Question: when i start to build my simple application on android studio 3.5.0 , I find this error , what can i do to solve it
> Executing tasks: [clean, :app:assembleDebug] in project

'''
org.gradle.execution.MultipleBuildFailures: Build completed with 1 failures.
at org.gradle.initialization.DefaultGradleLauncher$ExecuteTasks.run(DefaultGradleLauncher.java:386)
at org.gradle.internal.operations.DefaultBuildOperationExecutor$RunnableBuildOperationWorker.execute(DefaultBuildOperationExecutor.java:402)
at org.gradle.internal.operations.DefaultBuildOperationExecutor$RunnableBuildOperationWorker.execute(DefaultBuildOperationExecutor.java:394)
at org.gradle.internal.operations.DefaultBuildOperationExecutor$1.execute(DefaultBuildOperationExecutor.java:165)
at org.gradle.internal.operations.DefaultBuildOperationExecutor.execute(DefaultBuildOperationExecutor.java:250)
at org.gradle.internal.operations.DefaultBuildOperationExecutor.execute(DefaultBuildOperationExecutor.java:158)
at org.gradle.internal.operations.DefaultBuildOperationExecutor.run(DefaultBuildOperationExecutor.java:92)
at org.gradle.internal.operations.DelegatingBuildOperationExecutor.run(DelegatingBuildOperationExecutor.java:31)
at org.gradle.initialization.DefaultGradleLauncher.runTasks(DefaultGradleLauncher.java:247)
at org.gradle.initialization.DefaultGradleLauncher.doBuildStages(DefaultGradleLauncher.java:159)
at org.gradle.initialization.DefaultGradleLauncher.executeTasks(DefaultGradleLauncher.java:134)
at org.gradle.internal.invocation.GradleBuildController$1.execute(GradleBuildController.java:58)
at org.gradle.internal.invocation.GradleBuildController$1.execute(GradleBuildController.java:55)
at org.gradle.internal.invocation.GradleBuildController$3.create(GradleBuildController.java:82)
at org.gradle.internal.invocation.GradleBuildController$3.create(GradleBuildController.java:75)
at org.gradle.internal.work.DefaultWorkerLeaseService.withLocks(DefaultWorkerLeaseService.java:183)
at org.gradle.internal.work.StopShieldingWorkerLeaseService.withLocks(StopShieldingWorkerLeaseService.java:40)
at org.gradle.internal.invocation.GradleBuildController.doBuild(GradleBuildController.java:75)
at org.gradle.internal.invocation.GradleBuildController.run(GradleBuildController.java:55)
at org.gradle.tooling.internal.provider.runner.ClientProvidedBuildActionRunner.run(ClientProvidedBuildActionRunner.java:55)
at org.gradle.launcher.exec.ChainingBuildActionRunner.run(ChainingBuildActionRunner.java:35)
at org.gradle.launcher.exec.ChainingBuildActionRunner.run(ChainingBuildActionRunner.java:35)
at org.gradle.launcher.exec.BuildOutcomeReportingBuildActionRunner.run(BuildOutcomeReportingBuildActionRunner.java:58)
at org.gradle.tooling.internal.provider.ValidatingBuildActionRunner.run(ValidatingBuildActionRunner.java:32)
at org.gradle.launcher.exec.BuildCompletionNotifyingBuildActionRunner.run(BuildCompletionNotifyingBuildActionRunner.java:39)
at org.gradle.launcher.exec.RunAsBuildOperationBuildActionRunner$3.call(RunAsBuildOperationBuildActionRunner.java:51)
at org.gradle.launcher.exec.RunAsBuildOperationBuildActionRunner$3.call(RunAsBuildOperationBuildActionRunner.java:45)
at org.gradle.internal.operations.DefaultBuildOperationExecutor$CallableBuildOperationWorker.execute(DefaultBuildOperationExecutor.java:416)
at org.gradle.internal.operations.DefaultBuildOperationExecutor$CallableBuildOperationWorker.execute(DefaultBuildOperationExecutor.java:406)
at org.gradle.internal.operations.DefaultBuildOperationExecutor$1.execute(DefaultBuildOperationExecutor.java:165)
at org.gradle.internal.operations.DefaultBuildOperationExecutor.execute(DefaultBuildOperationExecutor.java:250)
at org.gradle.internal.operations.DefaultBuildOperationExecutor.execute(DefaultBuildOperationExecutor.java:158)
at org.gradle.internal.operations.DefaultBuildOperationExecutor.call(DefaultBuildOperationExecutor.java:102)
at org.gradle.internal.operations.DelegatingBuildOperationExecutor.call(DelegatingBuildOperationExecutor.java:36)
at org.gradle.launcher.exec.RunAsBuildOperationBuildActionRunner.run(RunAsBuildOperationBuildActionRunner.java:45)
at org.gradle.launcher.exec.InProcessBuildActionExecuter$1.transform(InProcessBuildActionExecuter.java:49)
at org.gradle.launcher.exec.InProcessBuildActionExecuter$1.transform(InProcessBuildActionExecuter.java:46)
at org.gradle.composite.internal.DefaultRootBuildState.run(DefaultRootBuildState.java:78)
at org.gradle.launcher.exec.InProcessBuildActionExecuter.execute(InProcessBuildActionExecuter.java:46)
at org.gradle.launcher.exec.InProcessBuildActionExecuter.execute(InProcessBuildActionExecuter.java:31)
at org.gradle.launcher.exec.BuildTreeScopeBuildActionExecuter.execute(BuildTreeScopeBuildActionExecuter.java:42)
at org.gradle.launcher.exec.BuildTreeScopeBuildActionExecuter.execute(BuildTreeScopeBuildActionExecuter.java:28)
at org.gradle.tooling.internal.provider.ContinuousBuildActionExecuter.execute(ContinuousBuildActionExecuter.java:78)
at org.gradle.tooling.internal.provider.ContinuousBuildActionExecuter.execute(ContinuousBuildActionExecuter.java:52)
at org.gradle.tooling.internal.provider.SubscribableBuildActionExecuter.execute(SubscribableBuildActionExecuter.java:59)
at org.gradle.tooling.internal.provider.SubscribableBuildActionExecuter.execute(SubscribableBuildActionExecuter.java:36)
at org.gradle.tooling.internal.provider.SessionScopeBuildActionExecuter.execute(SessionScopeBuildActionExecuter.java:68)
at org.gradle.tooling.internal.provider.SessionScopeBuildActionExecuter.execute(SessionScopeBuildActionExecuter.java:38)
at org.gradle.tooling.internal.provider.GradleThreadBuildActionExecuter.execute(GradleThreadBuildActionExecuter.java:37)
at org.gradle.tooling.internal.provider.GradleThreadBuildActionExecuter.execute(GradleThreadBuildActionExecuter.java:26)
at org.gradle.tooling.internal.provider.ParallelismConfigurationBuildActionExecuter.execute(ParallelismConfigurationBuildActionExecuter.java:43)
at org.gradle.tooling.internal.provider.ParallelismConfigurationBuildActionExecuter.execute(ParallelismConfigurationBuildActionExecuter.java:29)
at org.gradle.tooling.internal.provider.StartParamsValidatingActionExecuter.execute(StartParamsValidatingActionExecuter.java:60)
at org.gradle.tooling.internal.provider.StartParamsValidatingActionExecuter.execute(StartParamsValidatingActionExecuter.java:32)
at org.gradle.tooling.internal.provider.SessionFailureReportingActionExecuter.execute(SessionFailureReportingActionExecuter.java:55)
at org.gradle.tooling.internal.provider.SessionFailureReportingActionExecuter.execute(SessionFailureReportingActionExecuter.java:41)
at org.gradle.tooling.internal.provider.SetupLoggingActionExecuter.execute(SetupLoggingActionExecuter.java:48)
at org.gradle.tooling.internal.provider.SetupLoggingActionExecuter.execute(SetupLoggingActionExecuter.java:32)
at org.gradle.launcher.daemon.server.exec.ExecuteBuild.doBuild(ExecuteBuild.java:67)
at org.gradle.launcher.daemon.server.exec.BuildCommandOnly.execute(BuildCommandOnly.java:36)
at org.gradle.launcher.daemon.server.api.DaemonCommandExecution.proceed(DaemonCommandExecution.java:104)
at org.gradle.launcher.daemon.server.exec.WatchForDisconnection.execute(WatchForDisconnection.java:37)
at org.gradle.launcher.daemon.server.api.DaemonCommandExecution.proceed(DaemonCommandExecution.java:104)
at org.gradle.launcher.daemon.server.exec.ResetDeprecationLogger.execute(ResetDeprecationLogger.java:26)
at org.gradle.launcher.daemon.server.api.DaemonCommandExecution.proceed(DaemonCommandExecution.java:104)
at org.gradle.launcher.daemon.server.exec.RequestStopIfSingleUsedDaemon.execute(RequestStopIfSingleUsedDaemon.java:34)
at org.gradle.launcher.daemon.server.api.DaemonCommandExecution.proceed(DaemonCommandExecution.java:104)
at org.gradle.launcher.daemon.server.exec.ForwardClientInput$2.call(ForwardClientInput.java:74)
at org.gradle.launcher.daemon.server.exec.ForwardClientInput$2.call(ForwardClientInput.java:72)
at org.gradle.util.Swapper.swap(Swapper.java:38)
at org.gradle.launcher.daemon.server.exec.ForwardClientInput.execute(ForwardClientInput.java:72)
at org.gradle.launcher.daemon.server.api.DaemonCommandExecution.proceed(DaemonCommandExecution.java:104)
at org.gradle.launcher.daemon.server.exec.LogAndCheckHealth.execute(LogAndCheckHealth.java:55)
at org.gradle.launcher.daemon.server.api.DaemonCommandExecution.proceed(DaemonCommandExecution.java:104)
at org.gradle.launcher.daemon.server.exec.LogToClient.doBuild(LogToClient.java:62)
at org.gradle.launcher.daemon.server.exec.BuildCommandOnly.execute(BuildCommandOnly.java:36)
at org.gradle.launcher.daemon.server.api.DaemonCommandExecution.proceed(DaemonCommandExecution.java:104)
at org.gradle.launcher.daemon.server.exec.EstablishBuildEnvironment.doBuild(EstablishBuildEnvironment.java:81)
at org.gradle.launcher.daemon.server.exec.BuildCommandOnly.execute(BuildCommandOnly.java:36)
at org.gradle.launcher.daemon.server.api.DaemonCommandExecution.proceed(DaemonCommandExecution.java:104)
at org.gradle.launcher.daemon.server.exec.StartBuildOrRespondWithBusy$1.run(StartBuildOrRespondWithBusy.java:50)
at org.gradle.launcher.daemon.server.DaemonStateCoordinator$1.run(DaemonStateCoordinator.java:295)
at org.gradle.internal.concurrent.ExecutorPolicy$CatchAndRecordFailures.onExecute(ExecutorPolicy.java:63)
at org.gradle.internal.concurrent.ManagedExecutorImpl$1.run(ManagedExecutorImpl.java:46)
at java.util.concurrent.ThreadPoolExecutor.runWorker(ThreadPoolExecutor.java:1149)
at java.util.concurrent.ThreadPoolExecutor$Worker.run(ThreadPoolExecutor.java:624)
at org.gradle.internal.concurrent.ThreadFactoryImpl$ManagedThreadRunnable.run(ThreadFactoryImpl.java:55)
at java.lang.Thread.run(Thread.java:748)
Caused by: org.gradle.api.tasks.TaskExecutionException: Execution failed for task ':app:mergeDebugResources'.
at org.gradle.api.internal.tasks.execution.ExecuteActionsTaskExecuter$3.accept(ExecuteActionsTaskExecuter.java:151)
at org.gradle.api.internal.tasks.execution.ExecuteActionsTaskExecuter$3.accept(ExecuteActionsTaskExecuter.java:148)
at org.gradle.internal.Try$Failure.ifSuccessfulOrElse(Try.java:191)
at org.gradle.api.internal.tasks.execution.ExecuteActionsTaskExecuter.execute(ExecuteActionsTaskExecuter.java:141)
at org.gradle.api.internal.tasks.execution.ResolveBeforeExecutionStateTaskExecuter.execute(ResolveBeforeExecutionStateTaskExecuter.java:75)
at org.gradle.api.internal.tasks.execution.ValidatingTaskExecuter.execute(ValidatingTaskExecuter.java:62)
at org.gradle.api.internal.tasks.execution.SkipEmptySourceFilesTaskExecuter.execute(SkipEmptySourceFilesTaskExecuter.java:108)
at org.gradle.api.internal.tasks.execution.ResolveBeforeExecutionOutputsTaskExecuter.execute(ResolveBeforeExecutionOutputsTaskExecuter.java:67)
at org.gradle.api.internal.tasks.execution.ResolveAfterPreviousExecutionStateTaskExecuter.execute(ResolveAfterPreviousExecutionStateTaskExecuter.java:46)
at org.gradle.api.internal.tasks.execution.CleanupStaleOutputsExecuter.execute(CleanupStaleOutputsExecuter.java:94)
at org.gradle.api.internal.tasks.execution.FinalizePropertiesTaskExecuter.execute(FinalizePropertiesTaskExecuter.java:46)
at org.gradle.api.internal.tasks.execution.ResolveTaskExecutionModeExecuter.execute(ResolveTaskExecutionModeExecuter.java:95)
at org.gradle.api.internal.tasks.execution.SkipTaskWithNoActionsExecuter.execute(SkipTaskWithNoActionsExecuter.java:57)
at org.gradle.api.internal.tasks.execution.SkipOnlyIfTaskExecuter.execute(SkipOnlyIfTaskExecuter.java:56)
at org.gradle.api.internal.tasks.execution.CatchExceptionTaskExecuter.execute(CatchExceptionTaskExecuter.java:36)
at org.gradle.api.internal.tasks.execution.EventFiringTaskExecuter$1.executeTask(EventFiringTaskExecuter.java:73)
at org.gradle.api.internal.tasks.execution.EventFiringTaskExecuter$1.call(EventFiringTaskExecuter.java:52)
at org.gradle.api.internal.tasks.execution.EventFiringTaskExecuter$1.call(EventFiringTaskExecuter.java:49)
at org.gradle.internal.operations.DefaultBuildOperationExecutor$CallableBuildOperationWorker.execute(DefaultBuildOperationExecutor.java:416)
at org.gradle.internal.operations.DefaultBuildOperationExecutor$CallableBuildOperationWorker.execute(DefaultBuildOperationExecutor.java:406)
at org.gradle.internal.operations.DefaultBuildOperationExecutor$1.execute(DefaultBuildOperationExecutor.java:165)
at org.gradle.internal.operations.DefaultBuildOperationExecutor.execute(DefaultBuildOperationExecutor.java:250)
at org.gradle.internal.operations.DefaultBuildOperationExecutor.execute(DefaultBuildOperationExecutor.java:158)
at org.gradle.internal.operations.DefaultBuildOperationExecutor.call(DefaultBuildOperationExecutor.java:102)
at org.gradle.internal.operations.DelegatingBuildOperationExecutor.call(DelegatingBuildOperationExecutor.java:36)
at org.gradle.api.internal.tasks.execution.EventFiringTaskExecuter.execute(EventFiringTaskExecuter.java:49)
at org.gradle.execution.plan.LocalTaskNodeExecutor.execute(LocalTaskNodeExecutor.java:43)
at org.gradle.execution.taskgraph.DefaultTaskExecutionGraph$InvokeNodeExecutorsAction.execute(DefaultTaskExecutionGraph.java:355)
at org.gradle.execution.taskgraph.DefaultTaskExecutionGraph$InvokeNodeExecutorsAction.execute(DefaultTaskExecutionGraph.java:343)
at org.gradle.execution.taskgraph.DefaultTaskExecutionGraph$BuildOperationAwareExecutionAction.execute(DefaultTaskExecutionGraph.java:336)
at org.gradle.execution.taskgraph.DefaultTaskExecutionGraph$BuildOperationAwareExecutionAction.execute(DefaultTaskExecutionGraph.java:322)
at org.gradle.execution.plan.DefaultPlanExecutor$ExecutorWorker$1.execute(DefaultPlanExecutor.java:134)
at org.gradle.execution.plan.DefaultPlanExecutor$ExecutorWorker$1.execute(DefaultPlanExecutor.java:129)
at org.gradle.execution.plan.DefaultPlanExecutor$ExecutorWorker.execute(DefaultPlanExecutor.java:202)
at org.gradle.execution.plan.DefaultPlanExecutor$ExecutorWorker.executeNextNode(DefaultPlanExecutor.java:193)
at org.gradle.execution.plan.DefaultPlanExecutor$ExecutorWorker.run(DefaultPlanExecutor.java:129)
... 6 more
Caused by: org.gradle.api.internal.tasks.execution.ExecuteActionsTaskExecuter$MultipleTaskActionFailures: Multiple task action failures occurred:
at org.gradle.api.internal.tasks.execution.ExecuteActionsTaskExecuter$5.run(ExecuteActionsTaskExecuter.java:427)
at org.gradle.internal.operations.DefaultBuildOperationExecutor$RunnableBuildOperationWorker.execute(DefaultBuildOperationExecutor.java:402)
at org.gradle.internal.operations.DefaultBuildOperationExecutor$RunnableBuildOperationWorker.execute(DefaultBuildOperationExecutor.java:394)
at org.gradle.internal.operations.DefaultBuildOperationExecutor$1.execute(DefaultBuildOperationExecutor.java:165)
at org.gradle.internal.operations.DefaultBuildOperationExecutor.execute(DefaultBuildOperationExecutor.java:250)
at org.gradle.internal.operations.DefaultBuildOperationExecutor.execute(DefaultBuildOperationExecutor.java:158)
at org.gradle.internal.operations.DefaultBuildOperationExecutor.run(DefaultBuildOperationExecutor.java:92)
at org.gradle.internal.operations.DelegatingBuildOperationExecutor.run(DelegatingBuildOperationExecutor.java:31)
at org.gradle.api.internal.tasks.execution.ExecuteActionsTaskExecuter.executeAction(ExecuteActionsTaskExecuter.java:393)
at org.gradle.api.internal.tasks.execution.ExecuteActionsTaskExecuter.executeActions(ExecuteActionsTaskExecuter.java:376)
at org.gradle.api.internal.tasks.execution.ExecuteActionsTaskExecuter.access$200(ExecuteActionsTaskExecuter.java:80)
at org.gradle.api.internal.tasks.execution.ExecuteActionsTaskExecuter$TaskExecution.execute(ExecuteActionsTaskExecuter.java:213)
at org.gradle.internal.execution.steps.ExecuteStep.lambda$execute$0(ExecuteStep.java:32)
at java.util.Optional.map(Optional.java:215)
at org.gradle.internal.execution.steps.ExecuteStep.execute(ExecuteStep.java:32)
at org.gradle.internal.execution.steps.ExecuteStep.execute(ExecuteStep.java:26)
at org.gradle.internal.execution.steps.CleanupOutputsStep.execute(CleanupOutputsStep.java:58)
at org.gradle.internal.execution.steps.CleanupOutputsStep.execute(CleanupOutputsStep.java:35)
at org.gradle.internal.execution.steps.ResolveInputChangesStep.execute(ResolveInputChangesStep.java:48)
at org.gradle.internal.execution.steps.ResolveInputChangesStep.execute(ResolveInputChangesStep.java:33)
at org.gradle.internal.execution.steps.CancelExecutionStep.execute(CancelExecutionStep.java:39)
at org.gradle.internal.execution.steps.TimeoutStep.executeWithoutTimeout(TimeoutStep.java:73)
at org.gradle.internal.execution.steps.TimeoutStep.execute(TimeoutStep.java:54)
at org.gradle.internal.execution.steps.CatchExceptionStep.execute(CatchExceptionStep.java:35)
at org.gradle.internal.execution.steps.CreateOutputsStep.execute(CreateOutputsStep.java:51)
at org.gradle.internal.execution.steps.SnapshotOutputsStep.execute(SnapshotOutputsStep.java:45)
at org.gradle.internal.execution.steps.SnapshotOutputsStep.execute(SnapshotOutputsStep.java:31)
at org.gradle.internal.execution.steps.CacheStep.executeWithoutCache(CacheStep.java:201)
at org.gradle.internal.execution.steps.CacheStep.execute(CacheStep.java:70)
at org.gradle.internal.execution.steps.CacheStep.execute(CacheStep.java:45)
at org.gradle.internal.execution.steps.BroadcastChangingOutputsStep.execute(BroadcastChangingOutputsStep.java:49)
at org.gradle.internal.execution.steps.StoreSnapshotsStep.execute(StoreSnapshotsStep.java:43)
at org.gradle.internal.execution.steps.StoreSnapshotsStep.execute(StoreSnapshotsStep.java:32)
at org.gradle.internal.execution.steps.RecordOutputsStep.execute(RecordOutputsStep.java:38)
at org.gradle.internal.execution.steps.RecordOutputsStep.execute(RecordOutputsStep.java:24)
at org.gradle.internal.execution.steps.SkipUpToDateStep.executeBecause(SkipUpToDateStep.java:96)
at org.gradle.internal.execution.steps.SkipUpToDateStep.lambda$execute$0(SkipUpToDateStep.java:89)
at java.util.Optional.map(Optional.java:215)
at org.gradle.internal.execution.steps.SkipUpToDateStep.execute(SkipUpToDateStep.java:54)
at org.gradle.internal.execution.steps.SkipUpToDateStep.execute(SkipUpToDateStep.java:38)
at org.gradle.internal.execution.steps.ResolveChangesStep.execute(ResolveChangesStep.java:77)
at org.gradle.internal.execution.steps.ResolveChangesStep.execute(ResolveChangesStep.java:37)
at org.gradle.internal.execution.steps.legacy.MarkSnapshottingInputsFinishedStep.execute(MarkSnapshottingInputsFinishedStep.java:36)
at org.gradle.internal.execution.steps.legacy.MarkSnapshottingInputsFinishedStep.execute(MarkSnapshottingInputsFinishedStep.java:26)
at org.gradle.internal.execution.steps.ResolveCachingStateStep.execute(ResolveCachingStateStep.java:90)
at org.gradle.internal.execution.steps.ResolveCachingStateStep.execute(ResolveCachingStateStep.java:48)
at org.gradle.internal.execution.impl.DefaultWorkExecutor.execute(DefaultWorkExecutor.java:33)
at org.gradle.api.internal.tasks.execution.ExecuteActionsTaskExecuter.execute(ExecuteActionsTaskExecuter.java:120)
... 38 more
Caused by: org.gradle.workers.internal.DefaultWorkerExecutor$WorkExecutionException: A failure occurred while executing com.android.build.gradle.internal.tasks.Workers$ActionFacade
at org.gradle.workers.internal.DefaultWorkerExecutor$WorkerExecution.waitForCompletion(DefaultWorkerExecutor.java:285)
at org.gradle.internal.work.DefaultAsyncWorkTracker.waitForItemsAndGatherFailures(DefaultAsyncWorkTracker.java:115)
at org.gradle.internal.work.DefaultAsyncWorkTracker.access$000(DefaultAsyncWorkTracker.java:34)
at org.gradle.internal.work.DefaultAsyncWorkTracker$2.run(DefaultAsyncWorkTracker.java:83)
at org.gradle.internal.Factories$1.create(Factories.java:25)
at org.gradle.internal.work.DefaultWorkerLeaseService.withoutLocks(DefaultWorkerLeaseService.java:254)
at org.gradle.internal.work.DefaultWorkerLeaseService.withoutProjectLock(DefaultWorkerLeaseService.java:165)
at org.gradle.internal.work.DefaultWorkerLeaseService.withoutProjectLock(DefaultWorkerLeaseService.java:159)
at org.gradle.internal.work.StopShieldingWorkerLeaseService.withoutProjectLock(StopShieldingWorkerLeaseService.java:90)
at org.gradle.internal.work.DefaultAsyncWorkTracker.waitForCompletion(DefaultAsyncWorkTracker.java:79)
at org.gradle.api.internal.tasks.execution.ExecuteActionsTaskExecuter$5.run(ExecuteActionsTaskExecuter.java:412)
... 85 more
Caused by: com.android.builder.internal.aapt.v2.Aapt2InternalException: AAPT2 aapt2-3.5.<PHONE>-windows Daemon #0: Daemon startup failed
This should not happen under normal circumstances, please file an issue if it does.
at com.android.builder.internal.aapt.v2.Aapt2Daemon.handleError(Aapt2Daemon.kt:162)
at com.android.builder.internal.aapt.v2.Aapt2Daemon.handleError$default(Aapt2Daemon.kt:160)
at com.android.builder.internal.aapt.v2.Aapt2Daemon.checkStarted(Aapt2Daemon.kt:69)
at com.android.builder.internal.aapt.v2.Aapt2Daemon.compile(Aapt2Daemon.kt:91)
at com.android.builder.internal.aapt.v2.Aapt2DaemonManager$LeasedAaptDaemon.compile(Aapt2DaemonManager.kt:169)
at com.android.build.gradle.internal.res.Aapt2CompileRunnable$run$1.invoke(Aapt2CompileRunnable.kt:38)
at com.android.build.gradle.internal.res.Aapt2CompileRunnable$run$1.invoke(Aapt2CompileRunnable.kt:29)
at com.android.build.gradle.internal.res.namespaced.Aapt2DaemonManagerService.useAaptDaemon(Aapt2DaemonManagerService.kt:66)
at com.android.build.gradle.internal.res.namespaced.Aapt2DaemonManagerService.useAaptDaemon$default(Aapt2DaemonManagerService.kt:64)
at com.android.build.gradle.internal.res.Aapt2CompileRunnable.run(Aapt2CompileRunnable.kt:35)
at com.android.build.gradle.internal.tasks.Workers$ActionFacade.run(Workers.kt:335)
at org.gradle.workers.internal.DefaultWorkerServer.execute(DefaultWorkerServer.java:39)
at org.gradle.workers.internal.NoIsolationWorkerFactory$1$1.execute(NoIsolationWorkerFactory.java:61)
at org.gradle.workers.internal.AbstractWorker$1.call(AbstractWorker.java:44)
at org.gradle.workers.internal.AbstractWorker$1.call(AbstractWorker.java:41)
at org.gradle.internal.operations.DefaultBuildOperationExecutor$CallableBuildOperationWorker.execute(DefaultBuildOperationExecutor.java:416)
at org.gradle.internal.operations.DefaultBuildOperationExecutor$CallableBuildOperationWorker.execute(DefaultBuildOperationExecutor.java:406)
at org.gradle.internal.operations.DefaultBuildOperationExecutor$1.execute(DefaultBuildOperationExecutor.java:165)
at org.gradle.internal.operations.DefaultBuildOperationExecutor.execute(DefaultBuildOperationExecutor.java:250)
at org.gradle.internal.operations.DefaultBuildOperationExecutor.execute(DefaultBuildOperationExecutor.java:158)
at org.gradle.internal.operations.DefaultBuildOperationExecutor.call(DefaultBuildOperationExecutor.java:102)
at org.gradle.internal.operations.DelegatingBuildOperationExecutor.call(DelegatingBuildOperationExecutor.java:36)
at org.gradle.workers.internal.AbstractWorker.executeWrappedInBuildOperation(AbstractWorker.java:41)
at org.gradle.workers.internal.NoIsolationWorkerFactory$1.execute(NoIsolationWorkerFactory.java:55)
at org.gradle.workers.internal.DefaultWorkerExecutor$1.call(DefaultWorkerExecutor.java:105)
at org.gradle.workers.internal.DefaultWorkerExecutor$1.call(DefaultWorkerExecutor.java:99)
at java.util.concurrent.FutureTask.run(FutureTask.java:266)
at org.gradle.internal.work.DefaultConditionalExecutionQueue$ExecutionRunner.runExecution(DefaultConditionalExecutionQueue.java:215)
at org.gradle.internal.work.DefaultConditionalExecutionQueue$ExecutionRunner.runBatch(DefaultConditionalExecutionQueue.java:164)
at org.gradle.internal.work.DefaultConditionalExecutionQueue$ExecutionRunner.run(DefaultConditionalExecutionQueue.java:131)
at java.util.concurrent.Executors$RunnableAdapter.call(Executors.java:511)
at java.util.concurrent.FutureTask.run(FutureTask.java:266)
... 6 more
Caused by: com.android.builder.internal.aapt.v2.Aapt2InternalException: Failed to start AAPT2 process.
at com.android.builder.internal.aapt.v2.Aapt2DaemonImpl.stopQuietly(Aapt2DaemonImpl.kt:127)
at com.android.builder.internal.aapt.v2.Aapt2DaemonImpl.startProcess(Aapt2DaemonImpl.kt:114)
at com.android.builder.internal.aapt.v2.Aapt2Daemon.checkStarted(Aapt2Daemon.kt:65)
... 35 more
Caused by: java.io.IOException: Process unexpectedly exit.
at com.android.builder.internal.aapt.v2.Aapt2DaemonImpl.startProcess(Aapt2DaemonImpl.kt:115)
... 36 more
'''
> java compiler:(5 errors )
org.gradle.api.internal.tasks.execution.ExecuteActionsTaskExecuter$MultipleTaskActionFailures: Multiple task action failures occurred:
org.gradle.workers.internal.DefaultWorkerExecutor$WorkExecutionException: A failure occurred while executing com.android.build.gradle.internal.tasks.Workers$ActionFacade
com.android.builder.internal.aapt.v2.Aapt2InternalException: AAPT2 aapt2-3.5.<PHONE>-windows Daemon #0: Daemon startup failed
com.android.builder.internal.aapt.v2.Aapt2InternalException: Failed to start AAPT2 process.
java.io.IOException: Process unexpectedly exit.
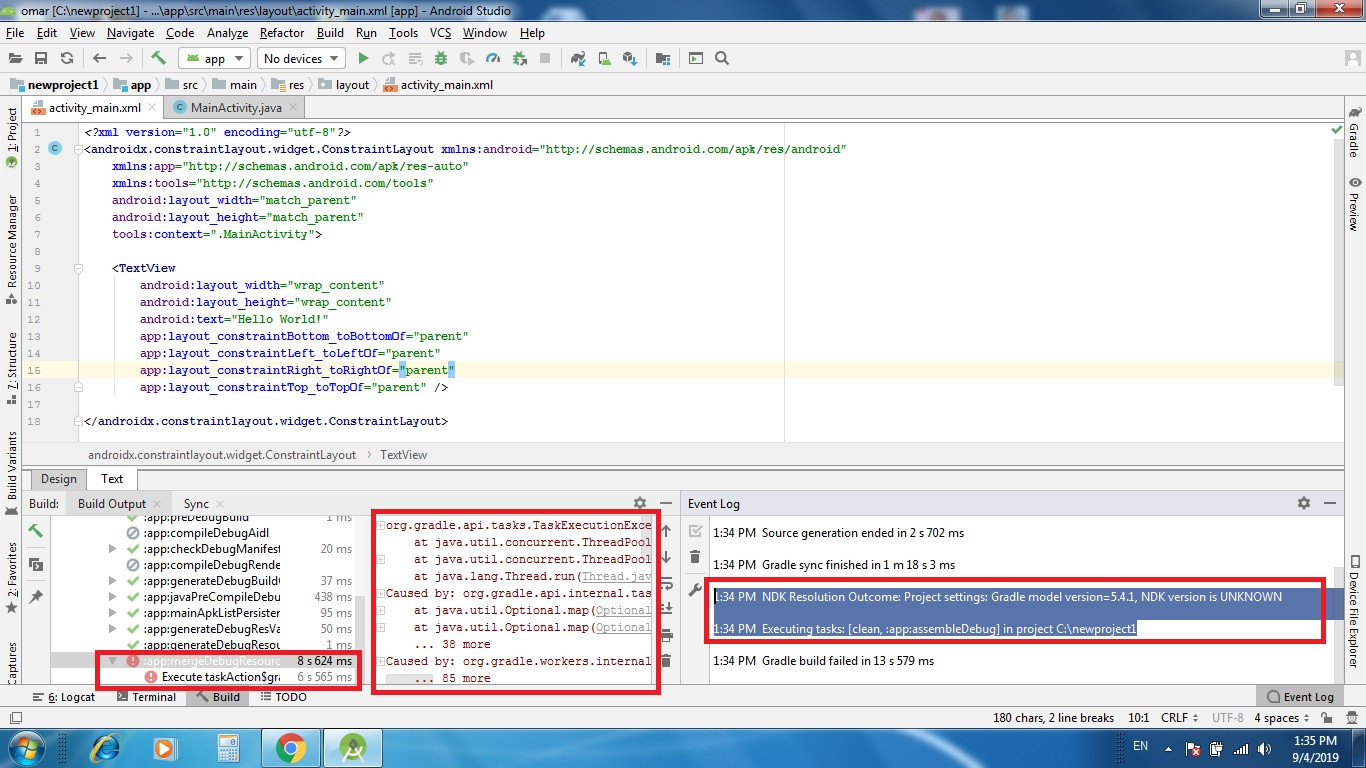
Answer: You need to do two things:
1. Update your android gradle plugin to 3.6 alphas
2. Install the Windows Universal C Runtime (https://support.microsoft.com/en-ca/help/<PHONE>/update-for-universal-c-runtime-in-windows).
It might be enough just to do 2, but if that doesn't help on its own then also do 1.